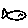
Label: fish